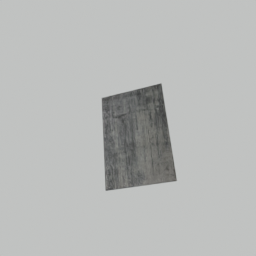
Label: decoration